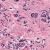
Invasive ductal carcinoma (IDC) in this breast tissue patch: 1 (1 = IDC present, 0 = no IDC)